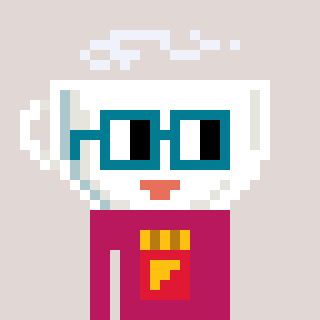
a pixel art character with square dark green glasses, a mug-shaped head and a darkpink-colored body on a warm background